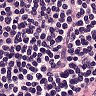
Metastatic tissue present: no